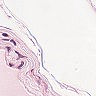
Metastatic tissue present: no